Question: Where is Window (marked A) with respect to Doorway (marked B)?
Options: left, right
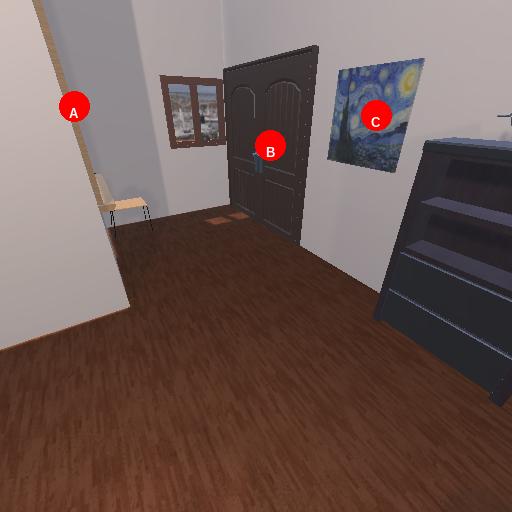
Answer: left